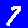
Digit: 7